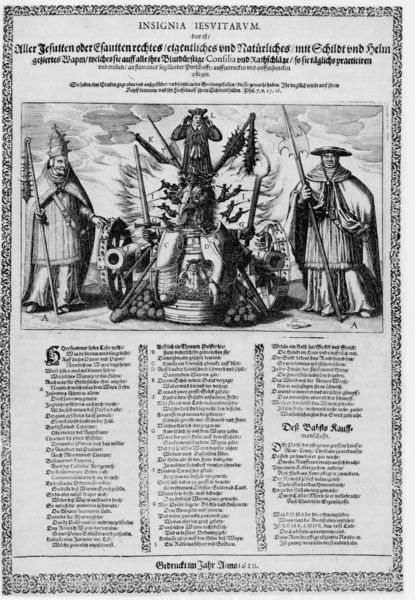
Titel: Insignia Jesvitarvm
Institution: (Seriendruck)
Schlagwörter: feuer, himmel, mann, wolken, menschen, grau, männer, schwarz, szene, ornament, rahmen, bild, kirche, geistlicher, personen, blatt, schrift, papier, stab, grafik, graphik, spalten, rand, figuren, rad, krieg, bischof, lanze, papst, karikatur, verzierung, deutsch, kanone, buch, haufen, druck, druckgraphik, stich, titel, seite, illustration, text, waffen, zeitung, überschrift, kugeln, kardinal, buchseite, axt, gedicht, klerus, hellebarde, geistliche, lanzen, tiara, gurt, heilige, speer, zeilen, welt, fraktur, flugblatt, hexe, latein, morgenstern, weltlich, streitaxt, mgraphik, g, b, d, c, krieg und frieden, 1620, karikatu, illustration schwarzweiß